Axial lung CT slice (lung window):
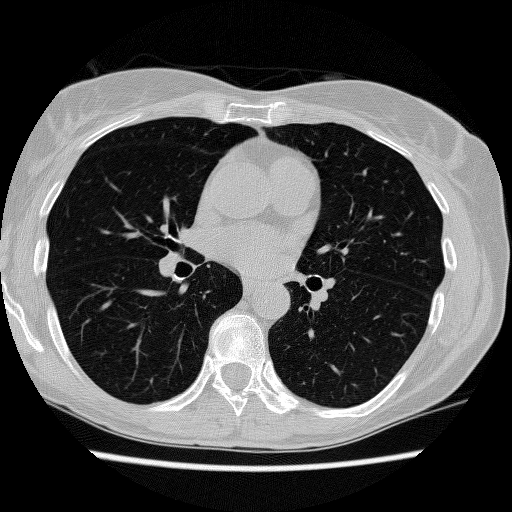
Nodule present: no